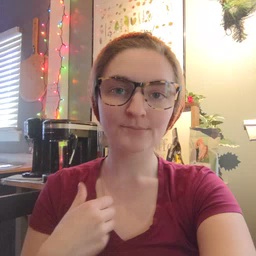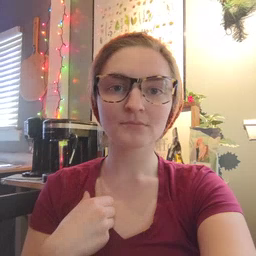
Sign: wolf